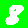
Digit: 8